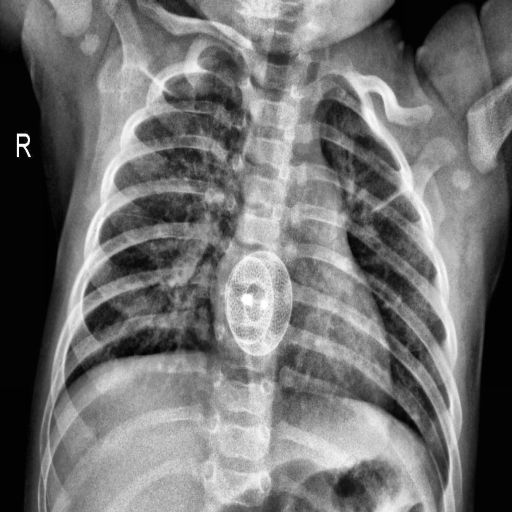
Finding: PNEUMONIA